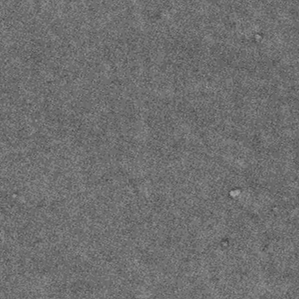
Label: frost